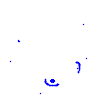
Particle: pion